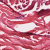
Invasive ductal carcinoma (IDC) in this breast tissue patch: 0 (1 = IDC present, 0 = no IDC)